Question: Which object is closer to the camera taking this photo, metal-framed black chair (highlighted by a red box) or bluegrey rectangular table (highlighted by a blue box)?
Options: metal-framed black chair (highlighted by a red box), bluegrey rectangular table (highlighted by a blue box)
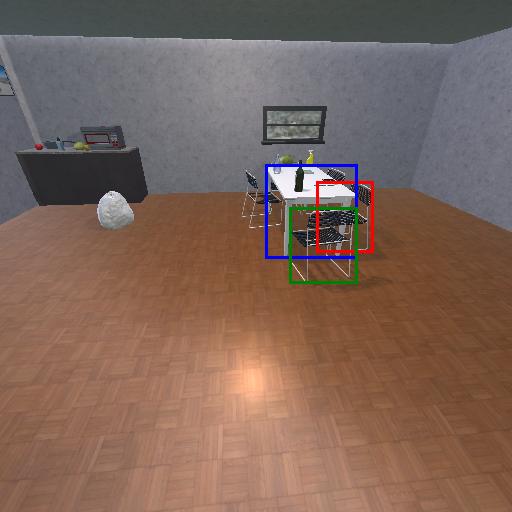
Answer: metal-framed black chair (highlighted by a red box)